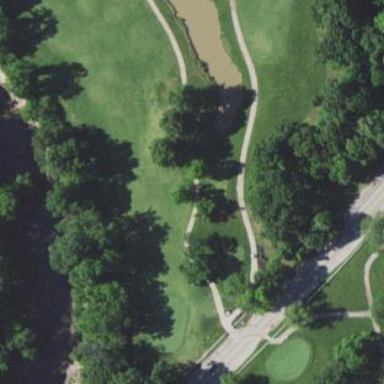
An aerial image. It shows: Golf fairway surrounded by grass.